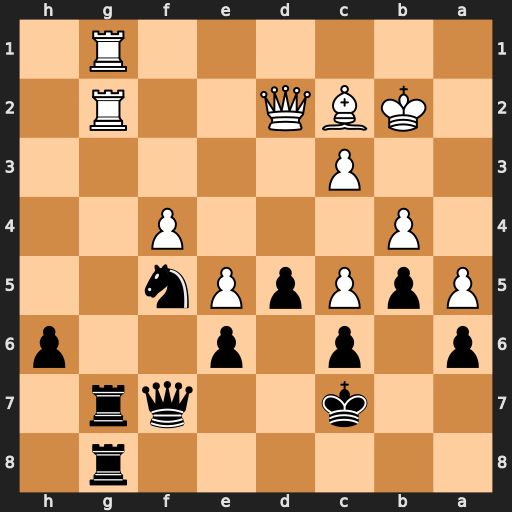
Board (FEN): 6r1/2k2qr1/p1p1p2p/PpPpPn2/1P3P2/2P5/1KBQ2R1/6R1
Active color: b
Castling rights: -
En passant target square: -
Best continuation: Rxg2 Rxg2 Ne3 Qxe3 Rxg2